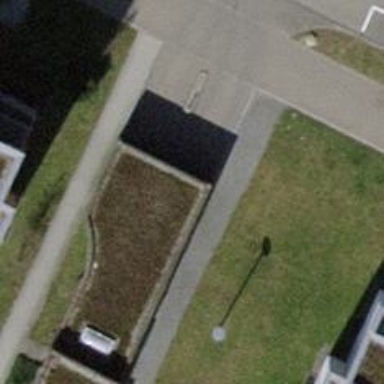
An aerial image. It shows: Parking entrance.